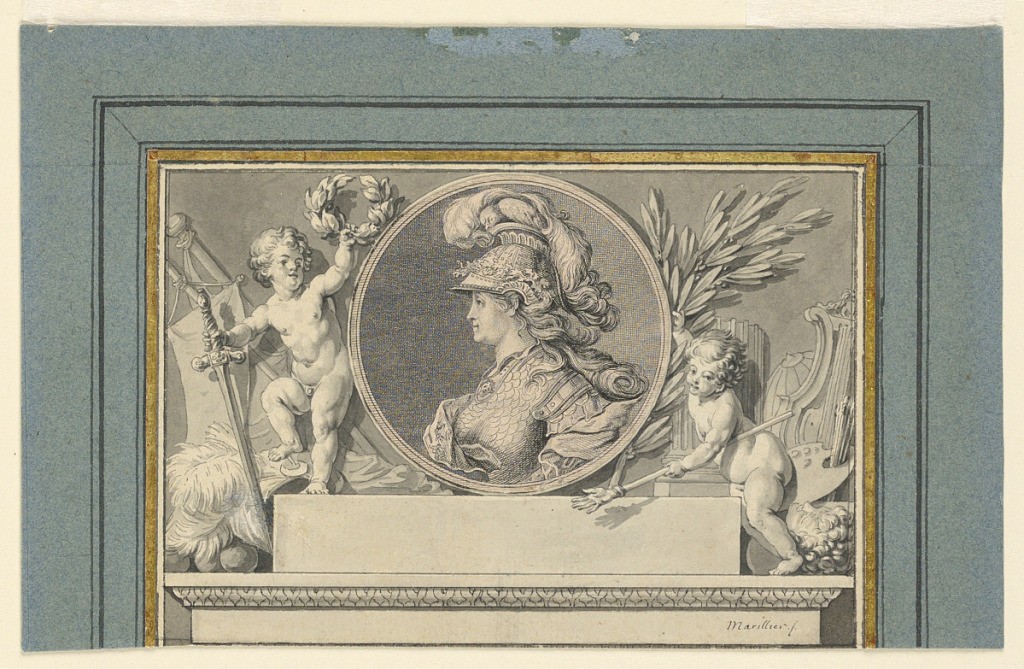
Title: Design for a Frontispiece
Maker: Clément Pierre Marillier, French, 1740 – 1808
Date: ca. 1780
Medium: Pen and ink, brush and watercolor, graphite on paper
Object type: drawing
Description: The frontispiece is for a book dealing with Russian history. Top of an architectural motif. A boy with attributes of war and a girl with attributes of peace.